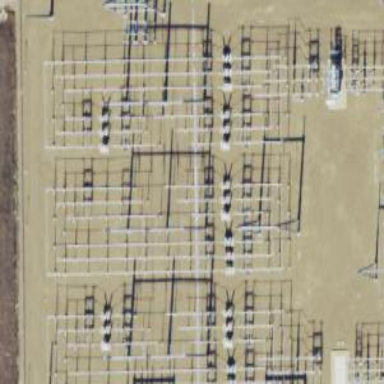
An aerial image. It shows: Switch for power supply.